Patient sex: F
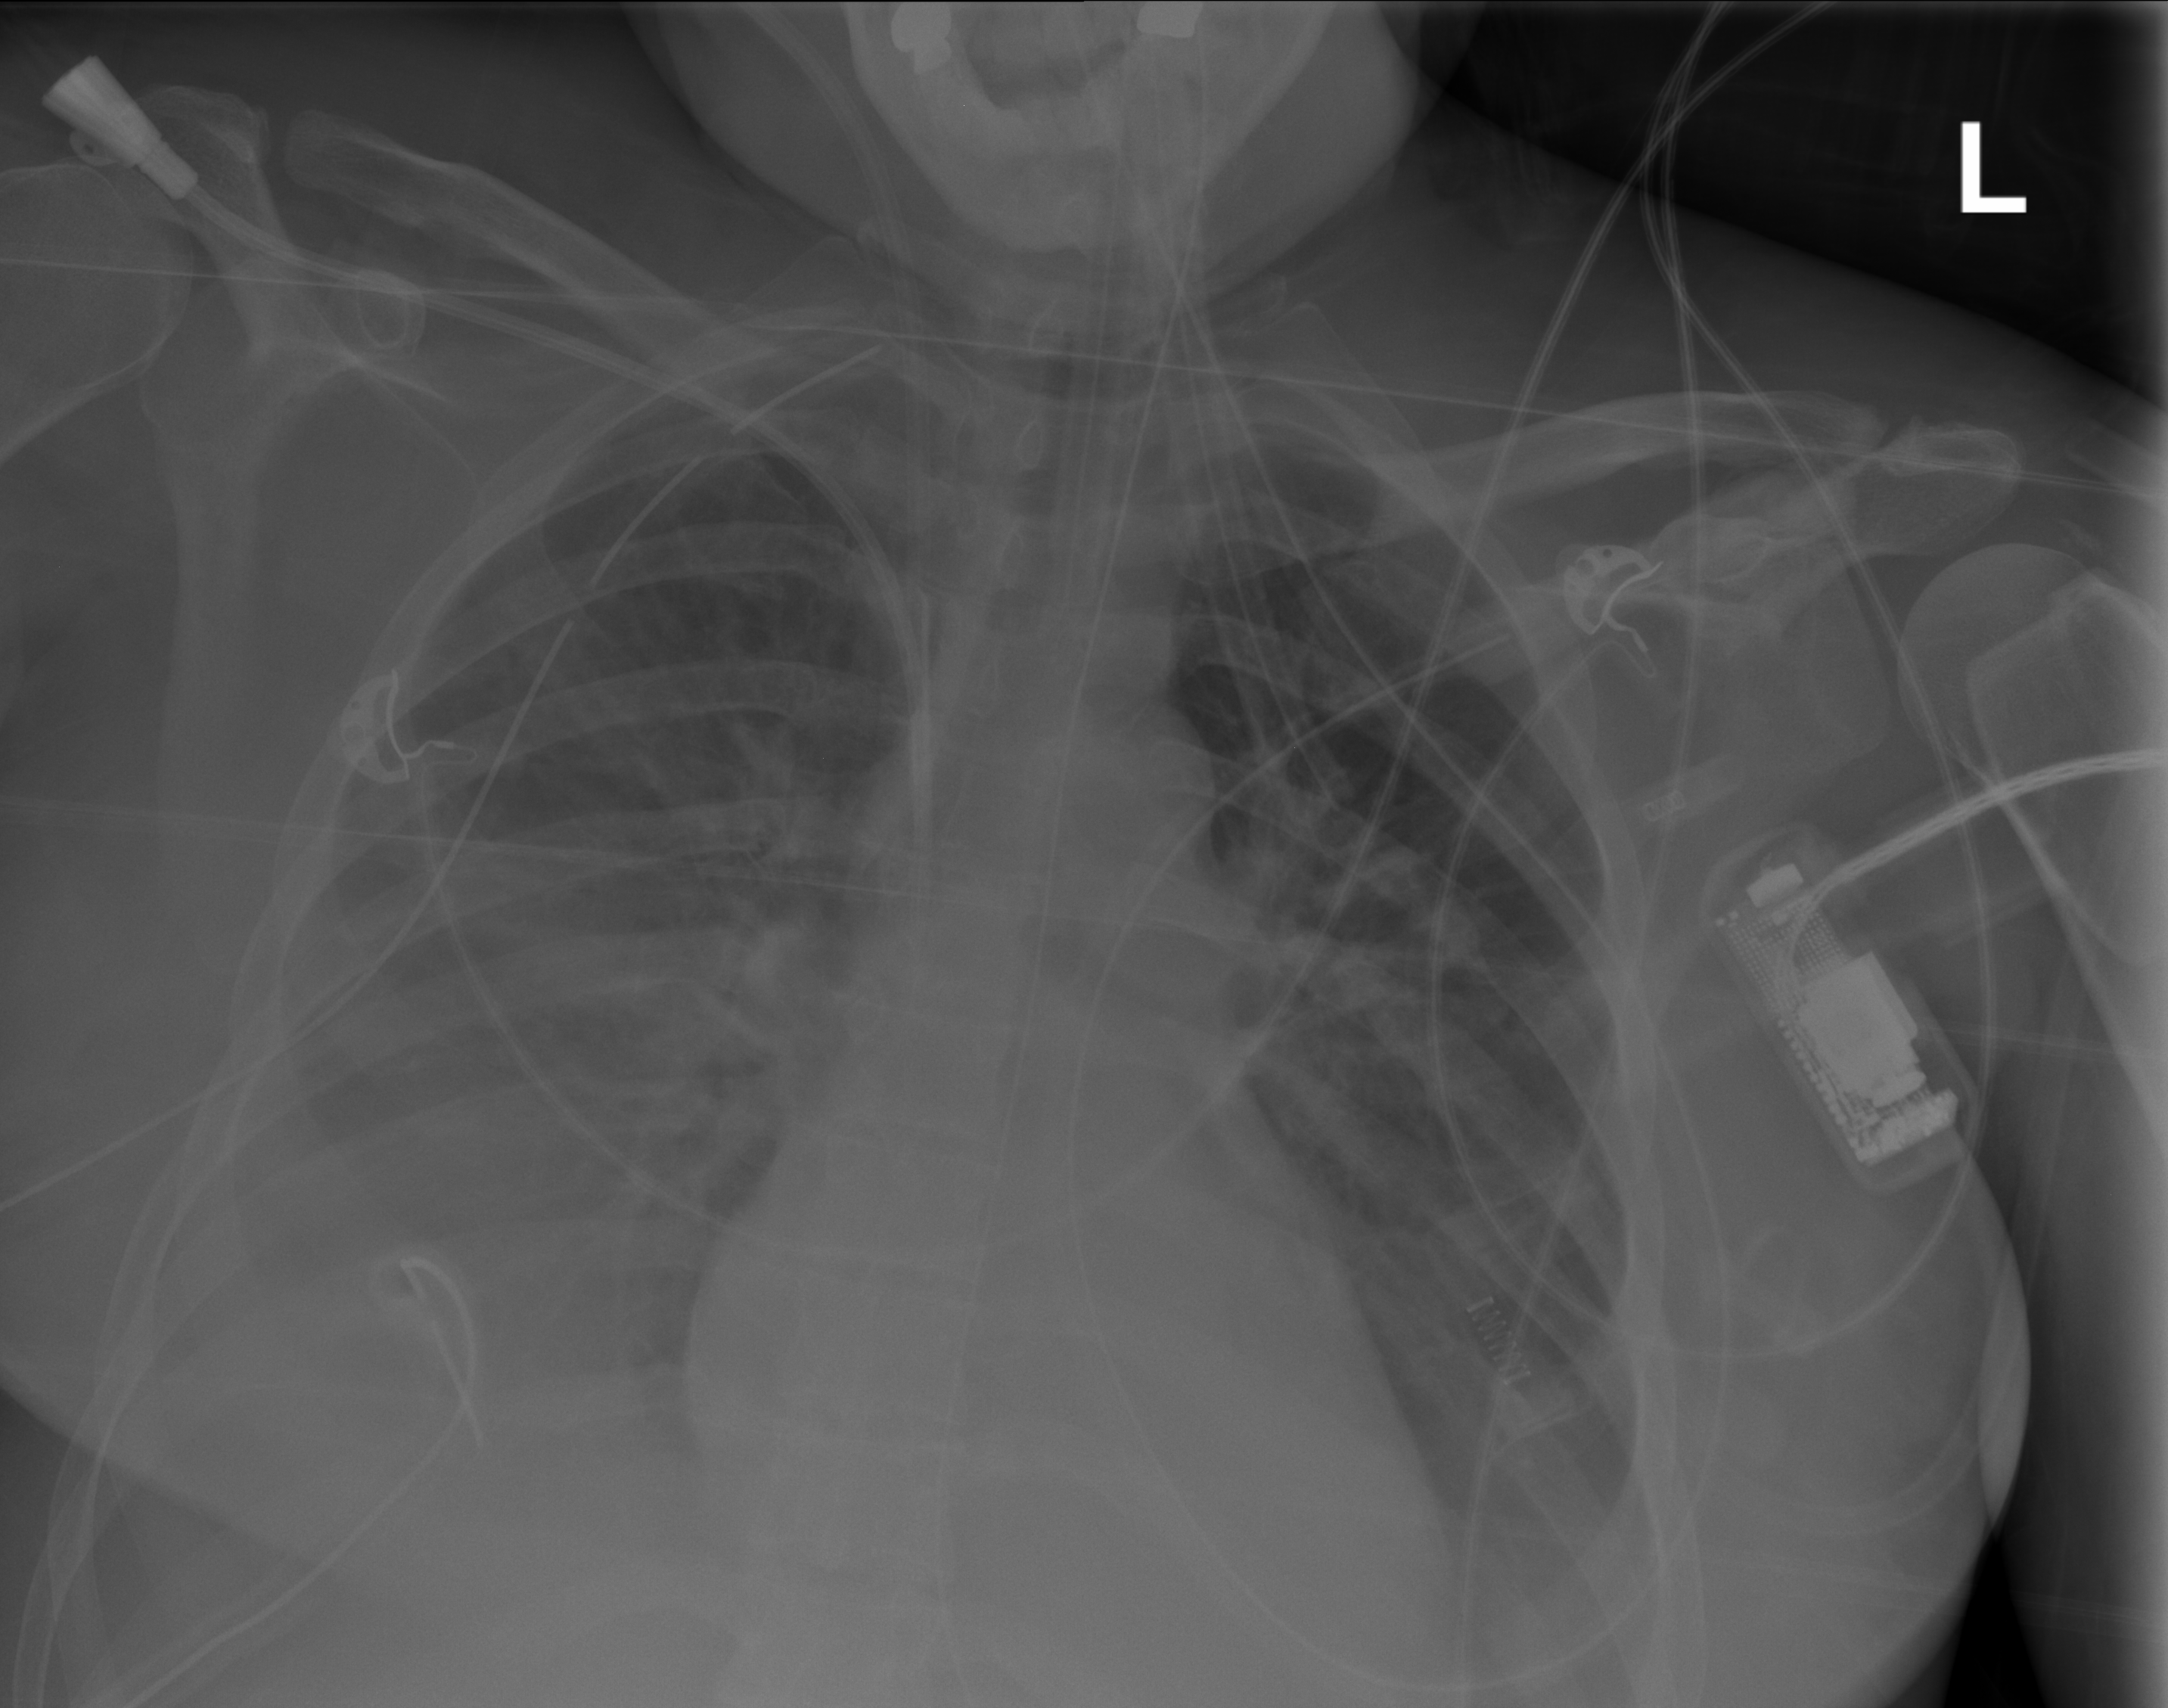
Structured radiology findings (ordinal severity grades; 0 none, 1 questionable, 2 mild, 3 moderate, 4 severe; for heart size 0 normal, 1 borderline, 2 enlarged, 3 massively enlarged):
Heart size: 0
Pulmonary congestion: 0
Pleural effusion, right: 2
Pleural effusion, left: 1
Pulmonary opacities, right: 0
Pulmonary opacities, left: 0
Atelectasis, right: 2
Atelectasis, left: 1